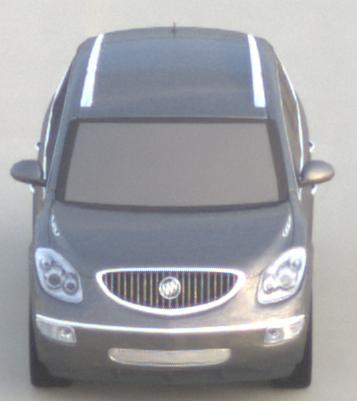
Make: Buick
Model: Enclave
Detailed model: GMT967
Model produced from: 2007
Model produced until: 2017
Doors: 5
Color: gray
Road condition: dry road
Daytime: sunrise or sunset
Contrast: low contrast